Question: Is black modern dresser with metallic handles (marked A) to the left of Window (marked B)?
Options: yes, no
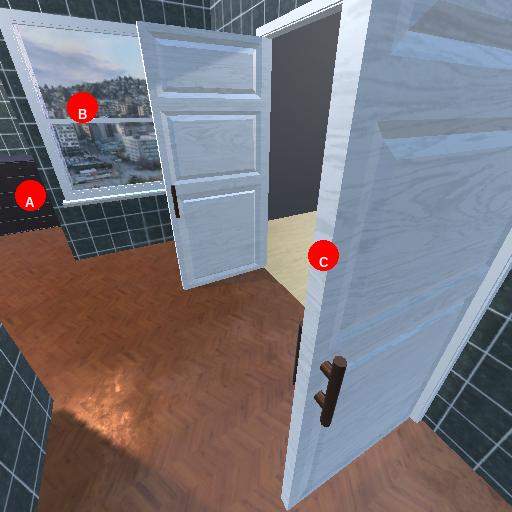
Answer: yes